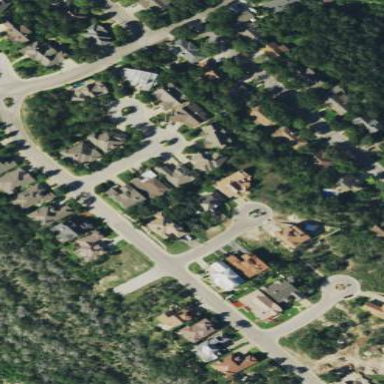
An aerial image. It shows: Single-family residential area within subdivision.